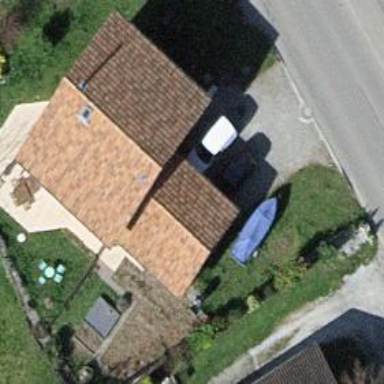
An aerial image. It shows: Carport building.